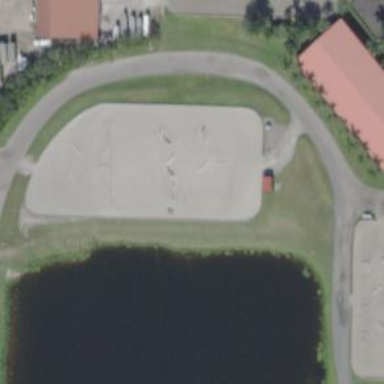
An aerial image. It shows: Equestrian pitch with sandy surface for leisure land.